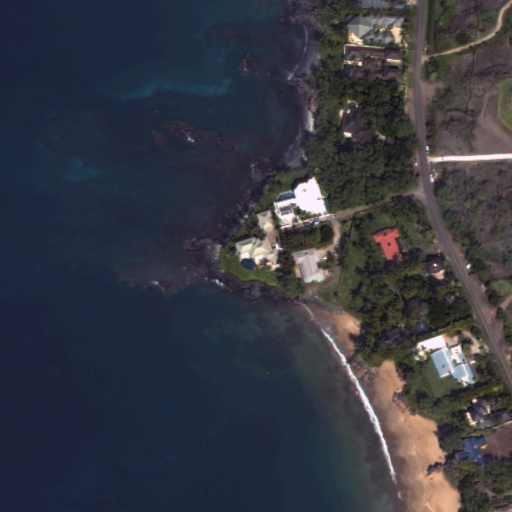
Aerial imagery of cape in Hawaii named Hālō containing only unknown